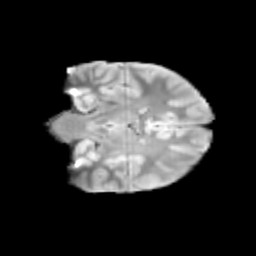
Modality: T2w
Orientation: coronal
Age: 12
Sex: male
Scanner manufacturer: siemens
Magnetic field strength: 3 T
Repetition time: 3.8 s
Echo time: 0.07 s